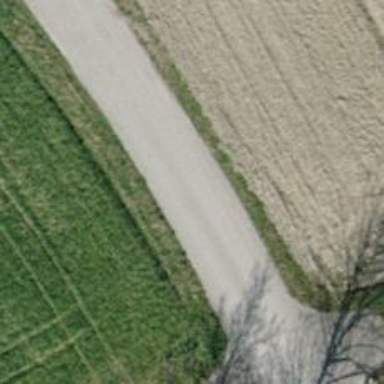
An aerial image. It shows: Agricultural track with grade1 surface. Only agricultural vehicles are allowed on this track.